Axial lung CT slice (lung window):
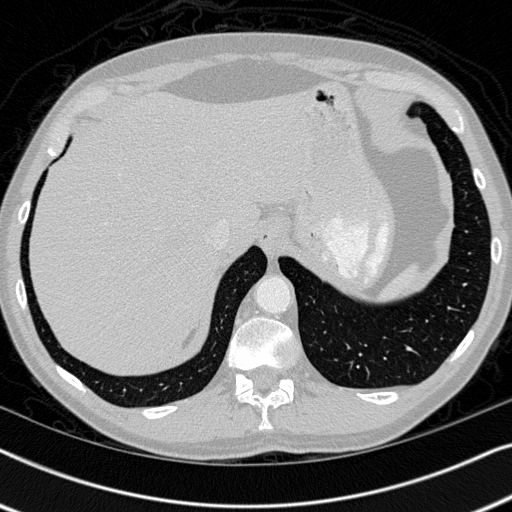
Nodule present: no